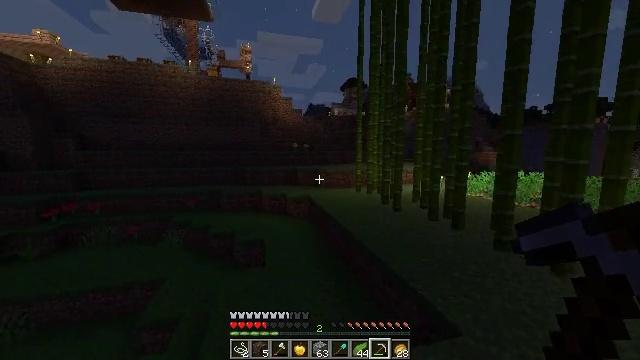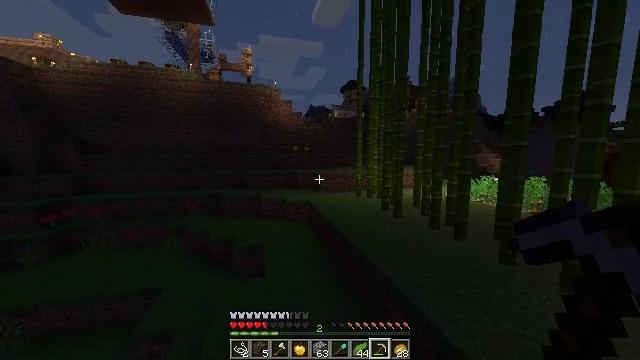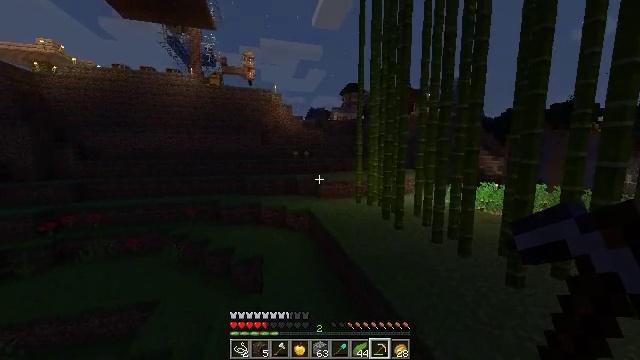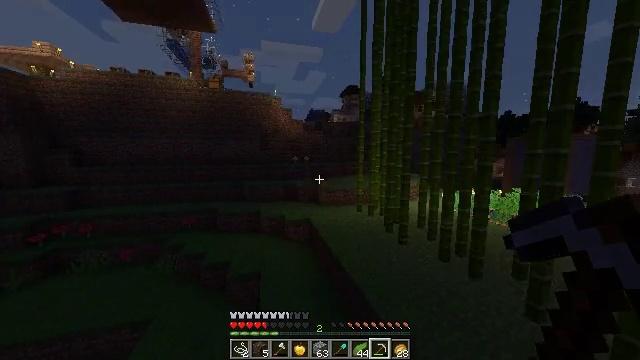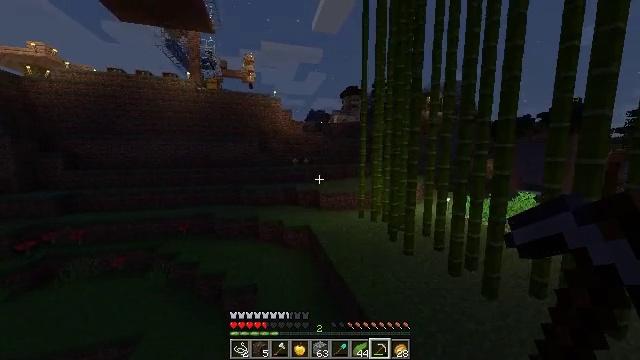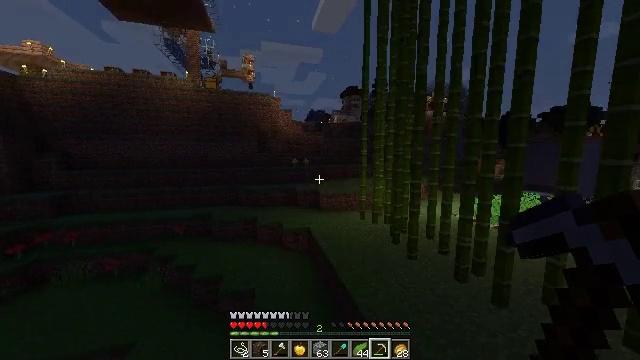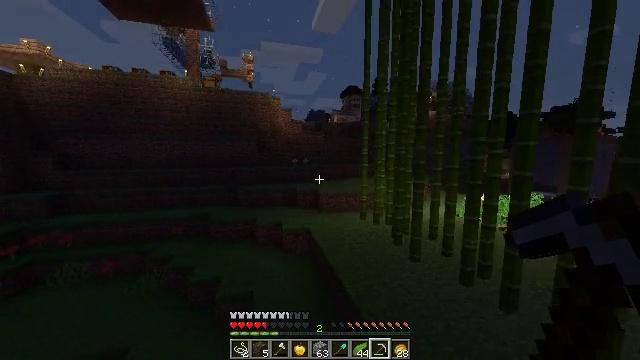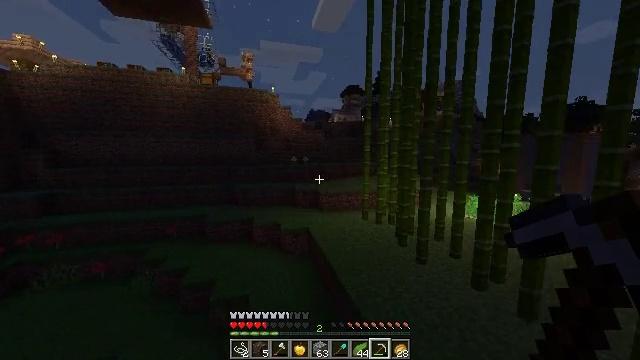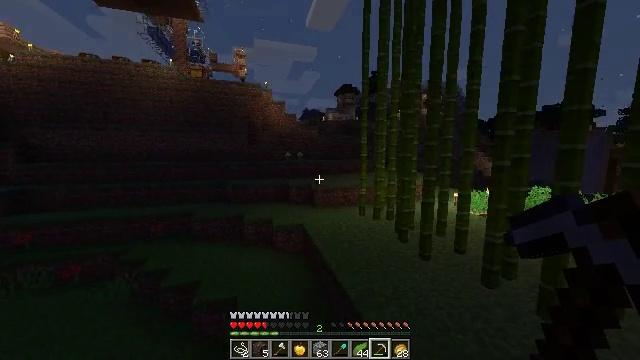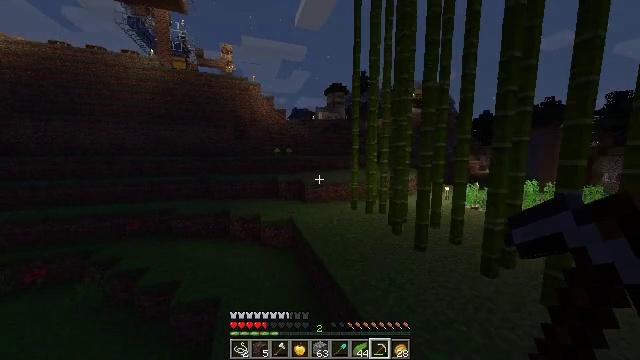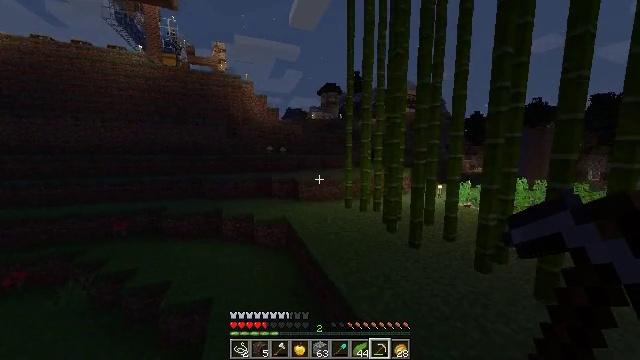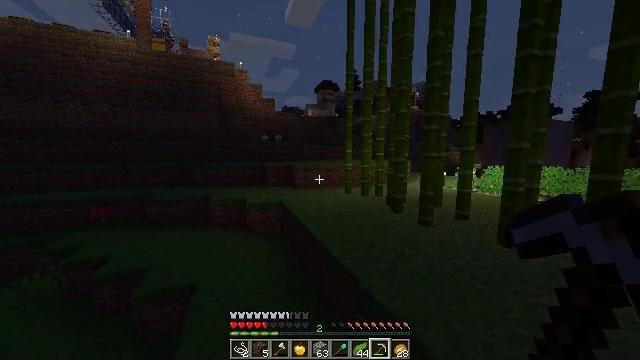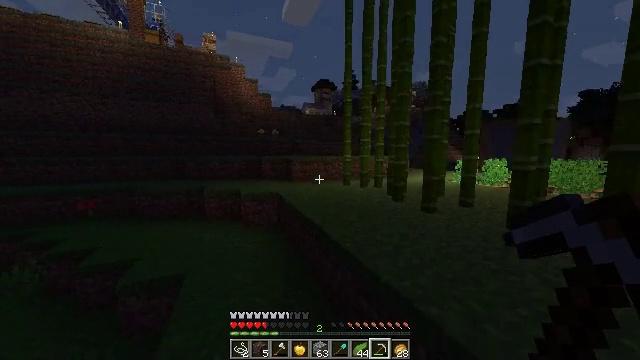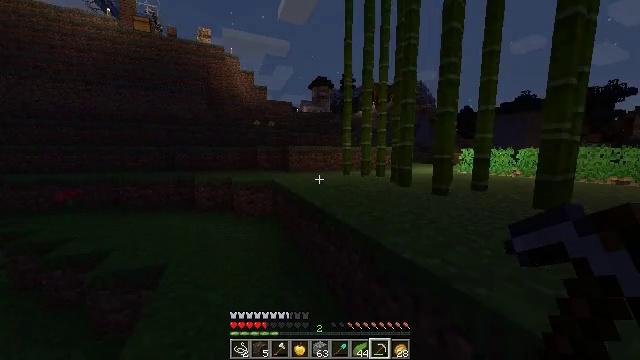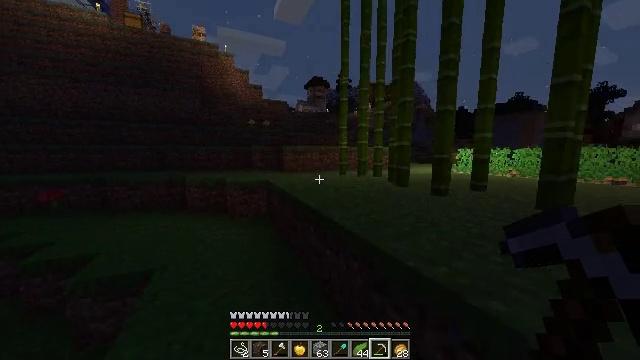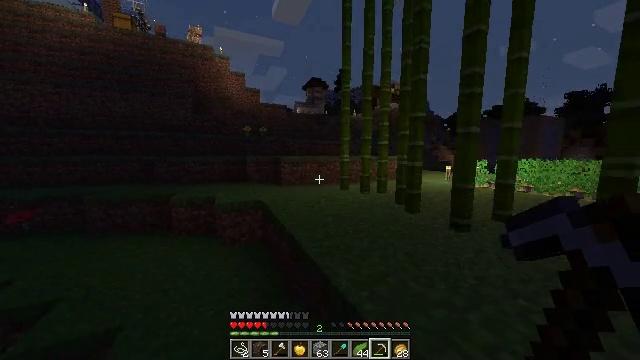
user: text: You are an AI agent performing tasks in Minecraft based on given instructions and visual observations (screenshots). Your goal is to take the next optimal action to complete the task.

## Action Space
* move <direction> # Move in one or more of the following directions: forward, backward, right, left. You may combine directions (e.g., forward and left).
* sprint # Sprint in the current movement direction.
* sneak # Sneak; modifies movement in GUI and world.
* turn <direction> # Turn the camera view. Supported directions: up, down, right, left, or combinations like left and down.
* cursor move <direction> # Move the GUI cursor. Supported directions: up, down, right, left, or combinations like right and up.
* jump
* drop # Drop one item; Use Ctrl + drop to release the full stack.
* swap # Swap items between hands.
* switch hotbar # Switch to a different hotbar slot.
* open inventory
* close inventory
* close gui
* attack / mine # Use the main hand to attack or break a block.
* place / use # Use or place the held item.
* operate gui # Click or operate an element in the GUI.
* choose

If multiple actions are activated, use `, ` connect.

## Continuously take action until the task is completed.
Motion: motion action
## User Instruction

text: Make a heavy weighted pressure plate using the crafting table.
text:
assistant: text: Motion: move forward, jump
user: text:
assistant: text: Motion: move forward, jump
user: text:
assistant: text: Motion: move forward, jump
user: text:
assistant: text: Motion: move forward, jump
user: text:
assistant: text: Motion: move forward, jump
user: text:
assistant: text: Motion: move forward, jump
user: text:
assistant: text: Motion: move forward, jump
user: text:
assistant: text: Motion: move forward, turn right, jump
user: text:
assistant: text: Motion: move forward, turn right, jump
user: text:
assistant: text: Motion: move forward, turn right, jump
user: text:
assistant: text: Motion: move forward, sprint, jump
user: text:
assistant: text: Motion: move forward, sprint, jump
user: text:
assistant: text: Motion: move forward, sprint, jump
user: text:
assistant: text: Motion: move forward, sprint, turn right, jump
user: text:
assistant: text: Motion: move forward, jump
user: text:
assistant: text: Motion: move forward, jump
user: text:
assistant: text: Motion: move forward, jump
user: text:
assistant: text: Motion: move forward, jump
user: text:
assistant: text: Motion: move forward, jump
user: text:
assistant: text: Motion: move forward, jump
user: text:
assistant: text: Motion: move forward, jump
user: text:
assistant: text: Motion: move forward, jump
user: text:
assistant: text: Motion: move forward, jump
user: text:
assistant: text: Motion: move forward, sprint, jump
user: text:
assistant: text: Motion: move forward, sprint, jump
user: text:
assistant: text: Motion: move forward, sprint, jump
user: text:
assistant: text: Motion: move forward, sprint, jump
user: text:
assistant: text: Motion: move forward, jump
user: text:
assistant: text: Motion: move forward, jump
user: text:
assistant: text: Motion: move forward, jump